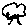
Label: tree